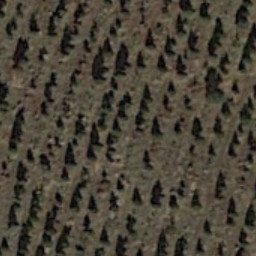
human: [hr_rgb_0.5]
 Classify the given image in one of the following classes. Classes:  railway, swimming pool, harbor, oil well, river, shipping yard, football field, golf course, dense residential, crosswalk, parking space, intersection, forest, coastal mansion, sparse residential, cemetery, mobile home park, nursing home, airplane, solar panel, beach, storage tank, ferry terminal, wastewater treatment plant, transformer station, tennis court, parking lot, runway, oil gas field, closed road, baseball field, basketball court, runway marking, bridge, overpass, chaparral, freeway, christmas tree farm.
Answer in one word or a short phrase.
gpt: christmas tree farm